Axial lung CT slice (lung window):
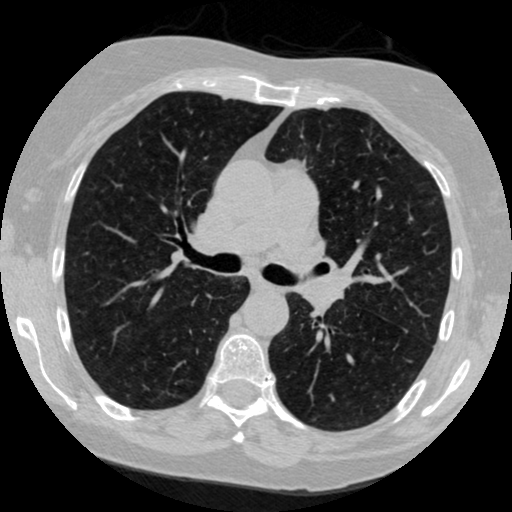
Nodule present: no